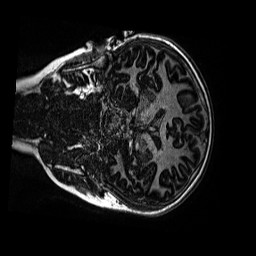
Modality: MP2RAGE
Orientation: coronal
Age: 12
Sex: female
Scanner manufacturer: siemens
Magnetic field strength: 3 T
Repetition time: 4 s
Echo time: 0.00299 s